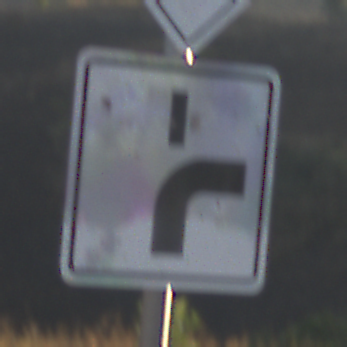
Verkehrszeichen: VerlaufVorfahrtsstrasse8
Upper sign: Vorfahrtsstrasse
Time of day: SunriseSunset
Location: Outdoor (Nature)
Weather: Clear
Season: NotSpecified
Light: Natural